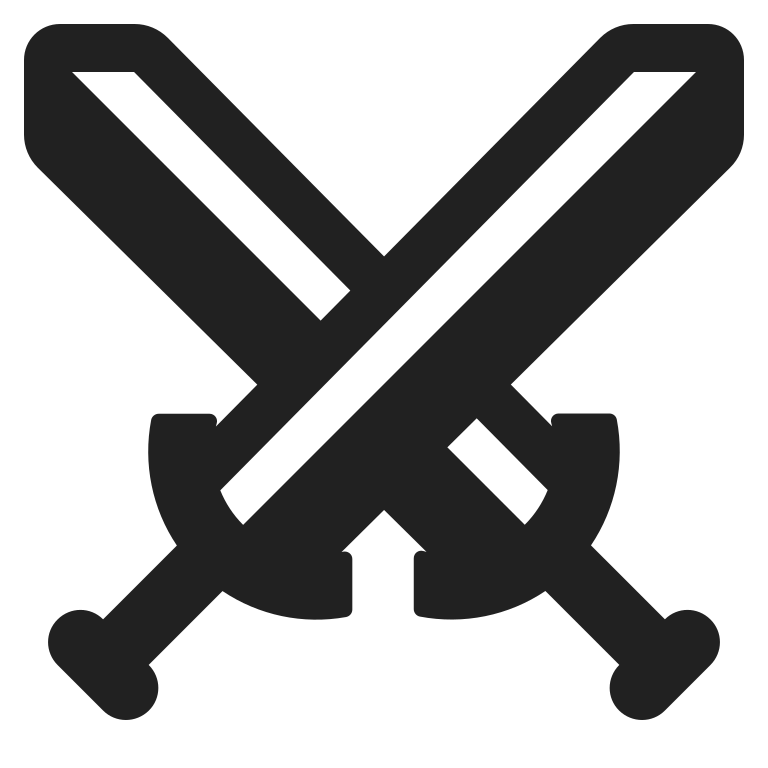
crossed swords high contrast